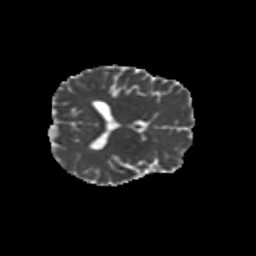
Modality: MD
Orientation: axial
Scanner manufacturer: siemens
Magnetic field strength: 3 T
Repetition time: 9.2 s
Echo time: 0.084 s